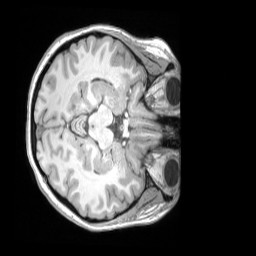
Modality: T1w
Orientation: axial
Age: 19
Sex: female
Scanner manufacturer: siemens
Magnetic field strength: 3 T
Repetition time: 2.53 s
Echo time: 0.00164 s